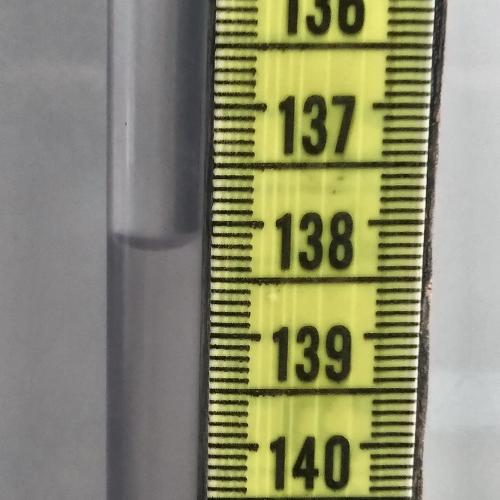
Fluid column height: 138.2 cm